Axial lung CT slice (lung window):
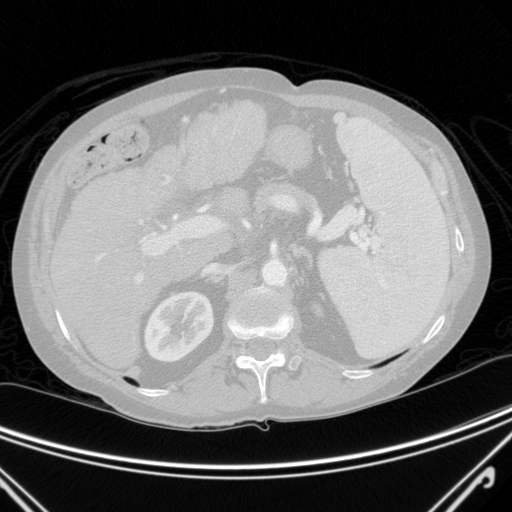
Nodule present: no